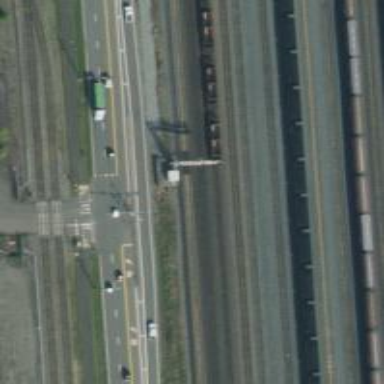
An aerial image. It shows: Railway signal.